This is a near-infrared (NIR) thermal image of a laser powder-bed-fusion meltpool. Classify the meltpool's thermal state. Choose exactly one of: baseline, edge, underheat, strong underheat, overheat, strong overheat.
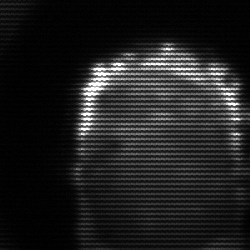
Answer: baseline